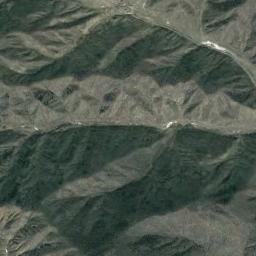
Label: mountain